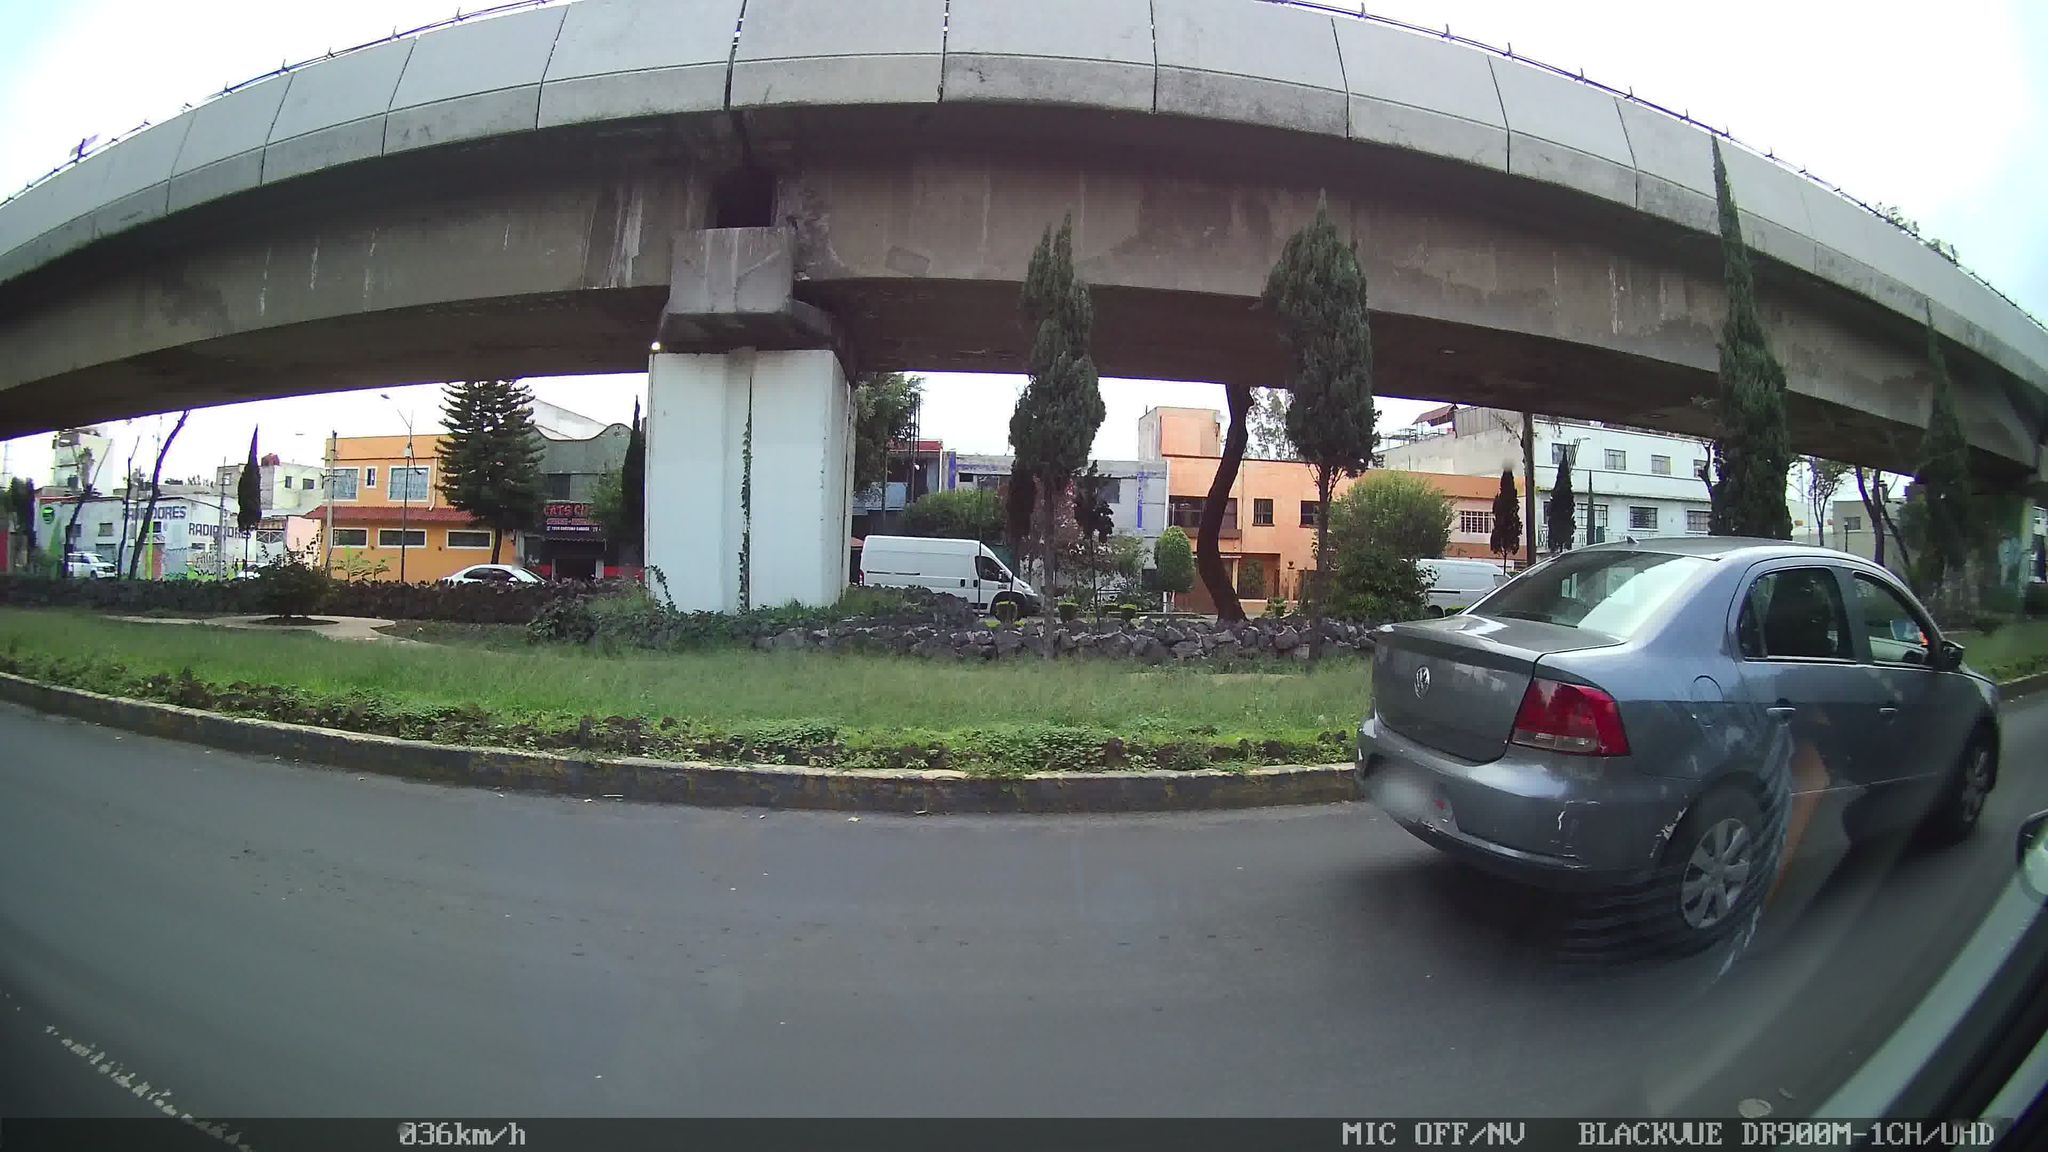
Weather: clear
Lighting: day
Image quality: good
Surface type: driving surface
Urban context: urban centre
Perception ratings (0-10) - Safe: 0.78, Lively: 4.91, Beautiful: 1.84, Boring: 4.67, Depressing: 5.4, Wealthy: 5.39